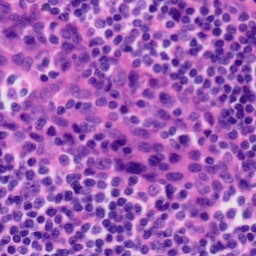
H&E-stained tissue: Tonsil